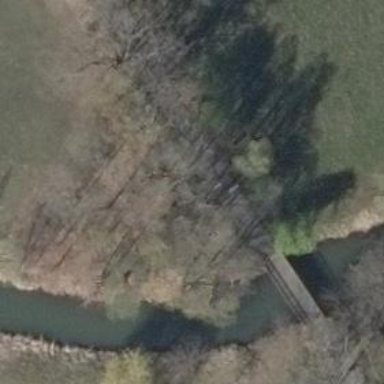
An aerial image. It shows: Abandoned railway with historical significance.